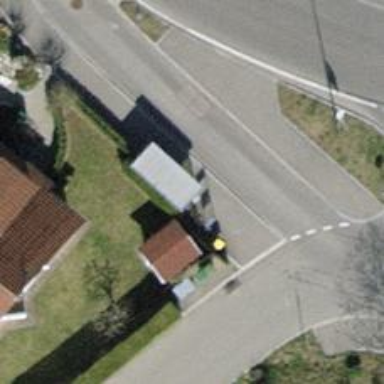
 serving as platform for public transportation."